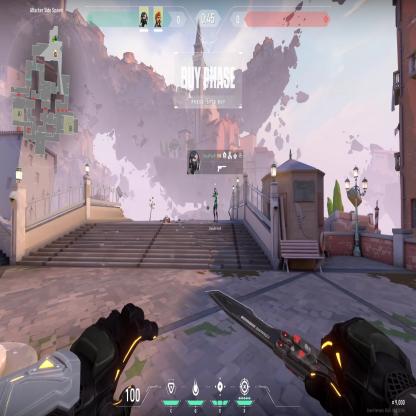
Label: dropped spike ; teammate